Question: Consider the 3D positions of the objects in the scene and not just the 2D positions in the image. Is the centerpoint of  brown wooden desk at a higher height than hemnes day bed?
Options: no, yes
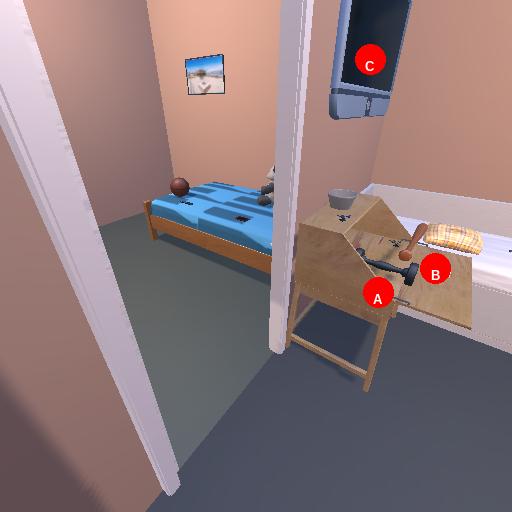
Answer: no